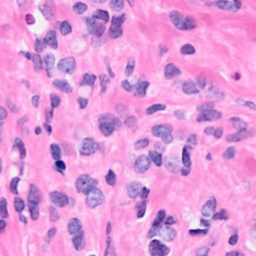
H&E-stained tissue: Breast